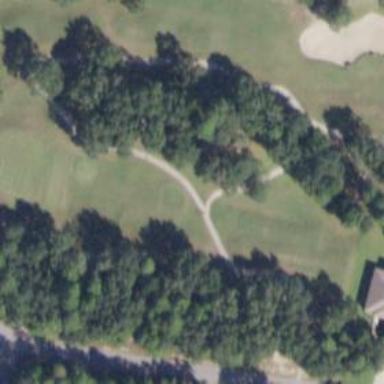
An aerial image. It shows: Path designated for golf carts.